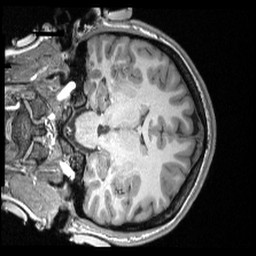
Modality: T1w
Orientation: coronal